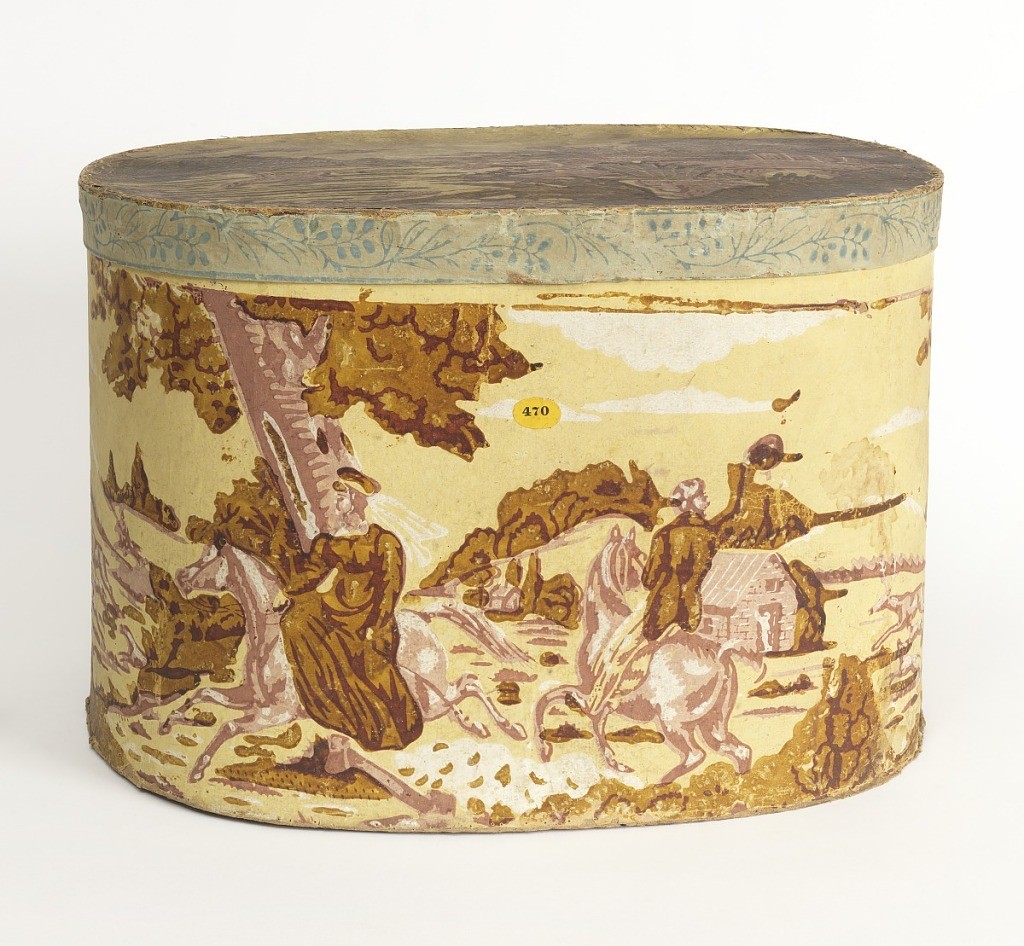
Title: Bandbox and lid
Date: ca. 1830
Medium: Block-printed paper, pasteboard support
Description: Two figures riding horses: woman is riding sidesaddle, wearing a veil, man is turned around waving to figure standing in door of small house or cabin in the distance. Sticker with number 470 on side of box. Printed in pink and green on light yellow ground. Lid rim is covered with blue floral print paper.